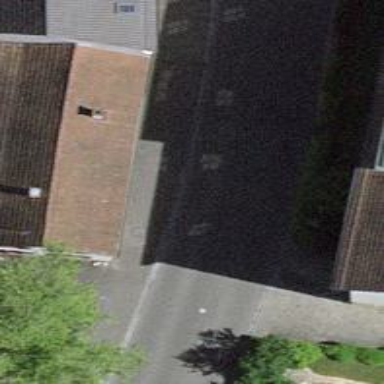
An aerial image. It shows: Paved residential road.